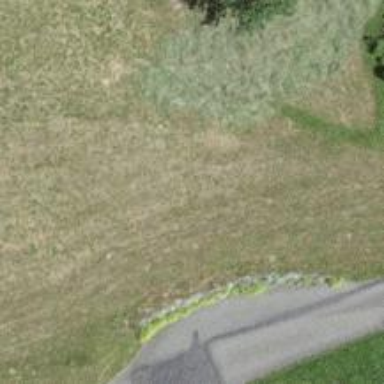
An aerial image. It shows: Path.